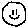
Label: smiley face